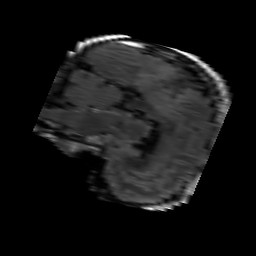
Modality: FLAIR
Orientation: sagittal
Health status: ill
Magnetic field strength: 3 T